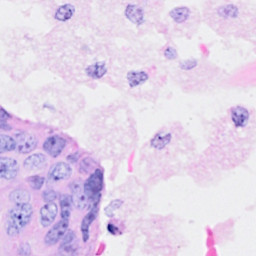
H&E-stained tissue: Breast